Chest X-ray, PA view. Patient: 80 years old, sex F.
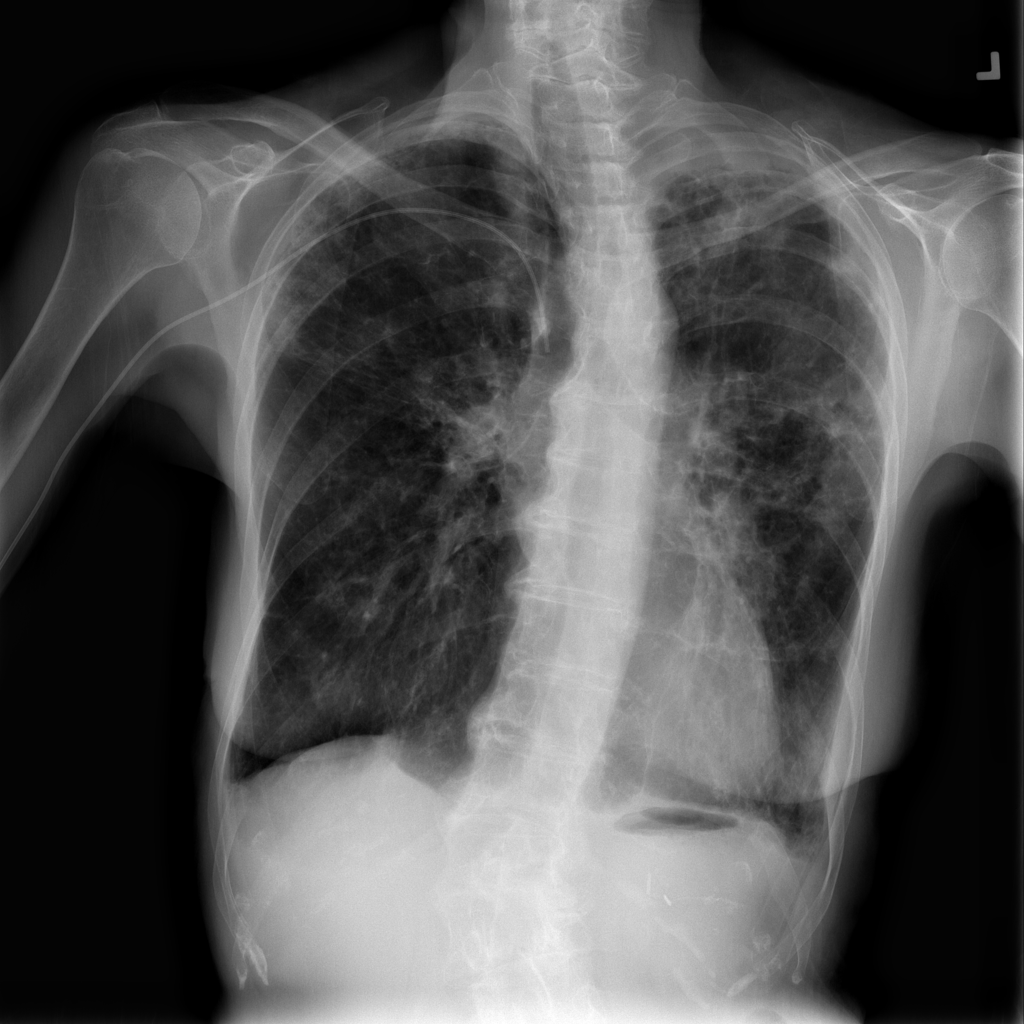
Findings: Infiltration